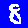
Digit: 8